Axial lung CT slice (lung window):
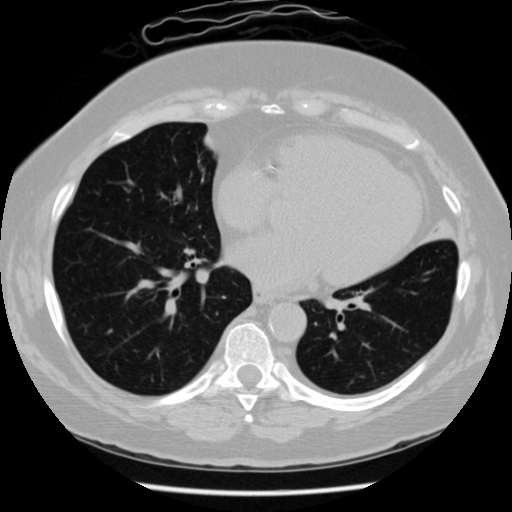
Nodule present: no